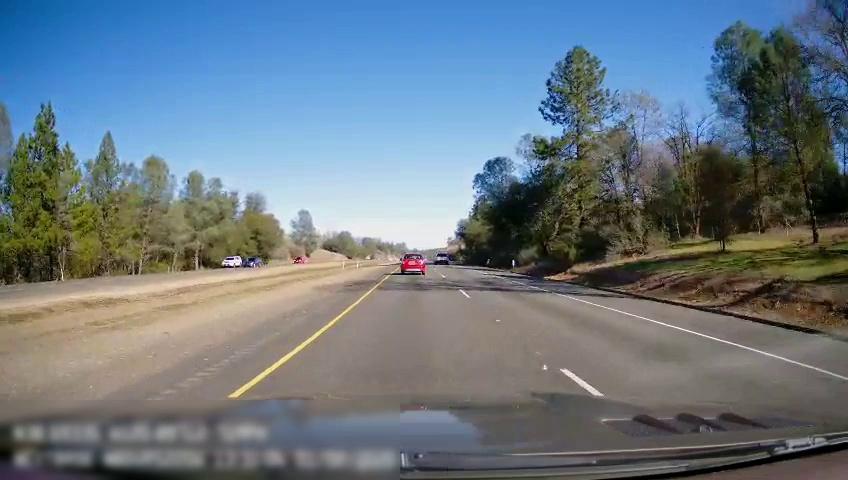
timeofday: Day
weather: Sunny
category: Drivable Space
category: Drivable Space
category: Vehicles | SUV
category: Vehicles | Car
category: Vehicles | Car
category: Vehicles | Car
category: Vehicles | SUV
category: Lanes | Current Lane
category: Lanes | Current Lane
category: Lanes | Alternate Lane